Question: I need to render the following form:

One Radio must be followed by Data (in panel grid).
SelectOneRadio is rendered using an html table, and PanelGrid is also redered using owned html table.
Can somebody help me to build this form using JSF
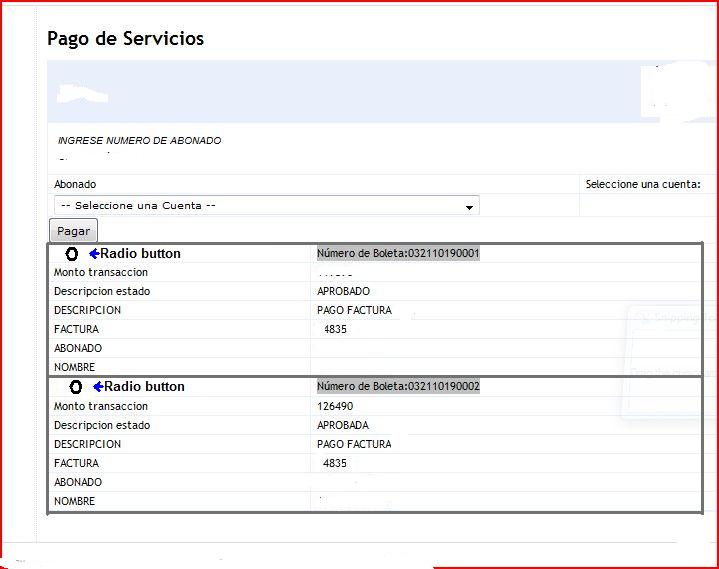
Answer: Its not a problem by nesting tables. The following code would produce a similar output:
'''
<h:panelGrid columns="2" style="empty-cells:show">
<h:selectOneRadio value="#{bean.selectedRadioValue}" >
<f:selectItem value="selected" />
</h:selectOneRadio>
<h:outputText value="Numero de boelta: #{bean.numero}" />
<h:outputText value="Monto transaccion" />
<h:outputText value="#{bean.transaccion}" />
<h:outputText value="Description" />
<h:outputText value="#{bean.description}" />
<h:outputText value="Factura" />
<h:outputText value="#{bean.factura}" />
<h:outputText value="Abonado" />
<h:outputText value="#{bean.abonado" />
<h:outputText value="Nombre" />
<h:outputText value="#{bean.nombre}" />
</h:panelGrid>
'''
If you have problems nesting componetns as 1 component in the panelGrid you can always encapsulate them in a h:panelGroup. The panelGroup will make two or more components nest them as one.